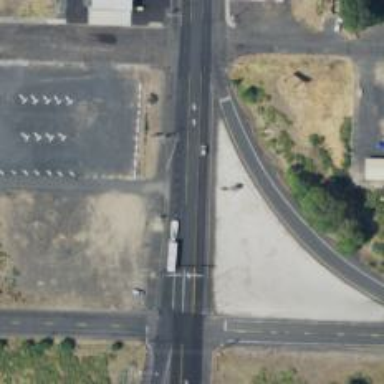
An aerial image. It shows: Primary road with asphalt surface.